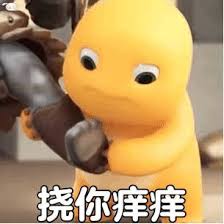
Label: nailong